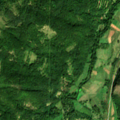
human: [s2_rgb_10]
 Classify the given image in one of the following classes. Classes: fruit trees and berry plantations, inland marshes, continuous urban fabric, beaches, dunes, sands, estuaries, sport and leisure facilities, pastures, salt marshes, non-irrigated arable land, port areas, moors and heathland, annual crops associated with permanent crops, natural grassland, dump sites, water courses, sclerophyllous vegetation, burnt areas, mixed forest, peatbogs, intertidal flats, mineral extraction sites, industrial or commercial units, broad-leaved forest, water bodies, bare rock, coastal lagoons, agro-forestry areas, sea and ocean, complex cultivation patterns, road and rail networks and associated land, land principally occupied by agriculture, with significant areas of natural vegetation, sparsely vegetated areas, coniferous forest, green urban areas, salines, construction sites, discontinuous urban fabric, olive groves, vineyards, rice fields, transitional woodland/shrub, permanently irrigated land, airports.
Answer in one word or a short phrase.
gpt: complex cultivation patterns, land principally occupied by agriculture, with significant areas of natural vegetation, broad-leaved forest, transitional woodland/shrub